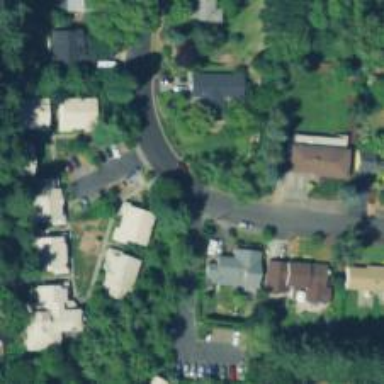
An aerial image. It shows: Residential road with sidewalk on the left.